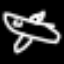
Label: airplane